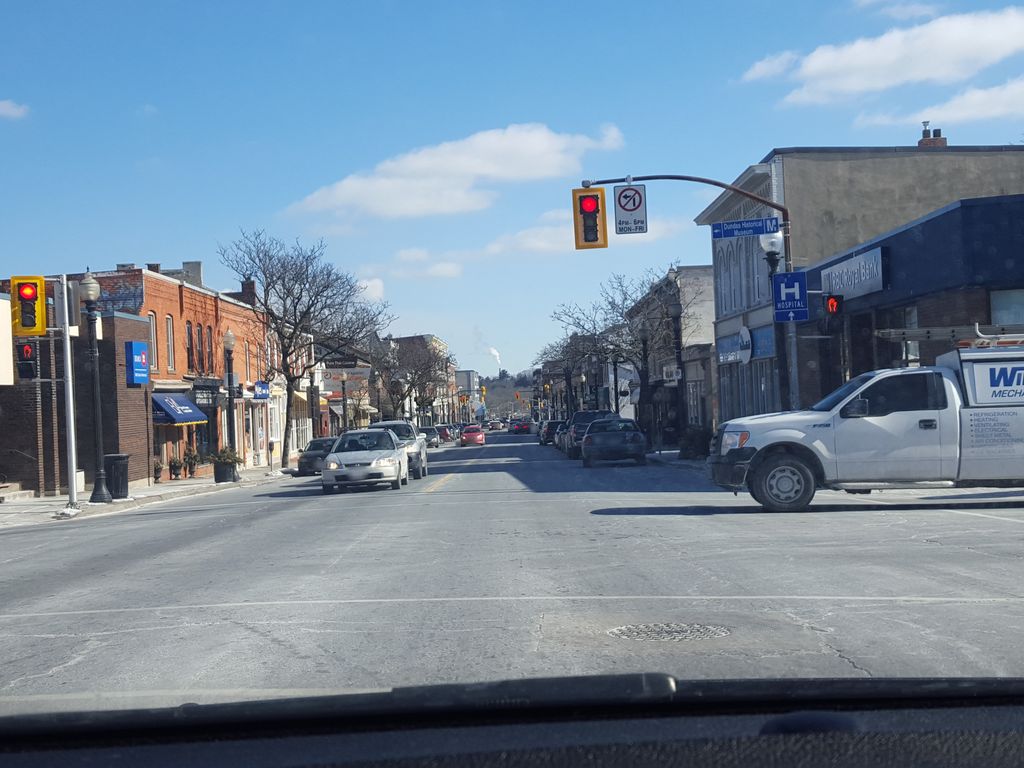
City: hamilton